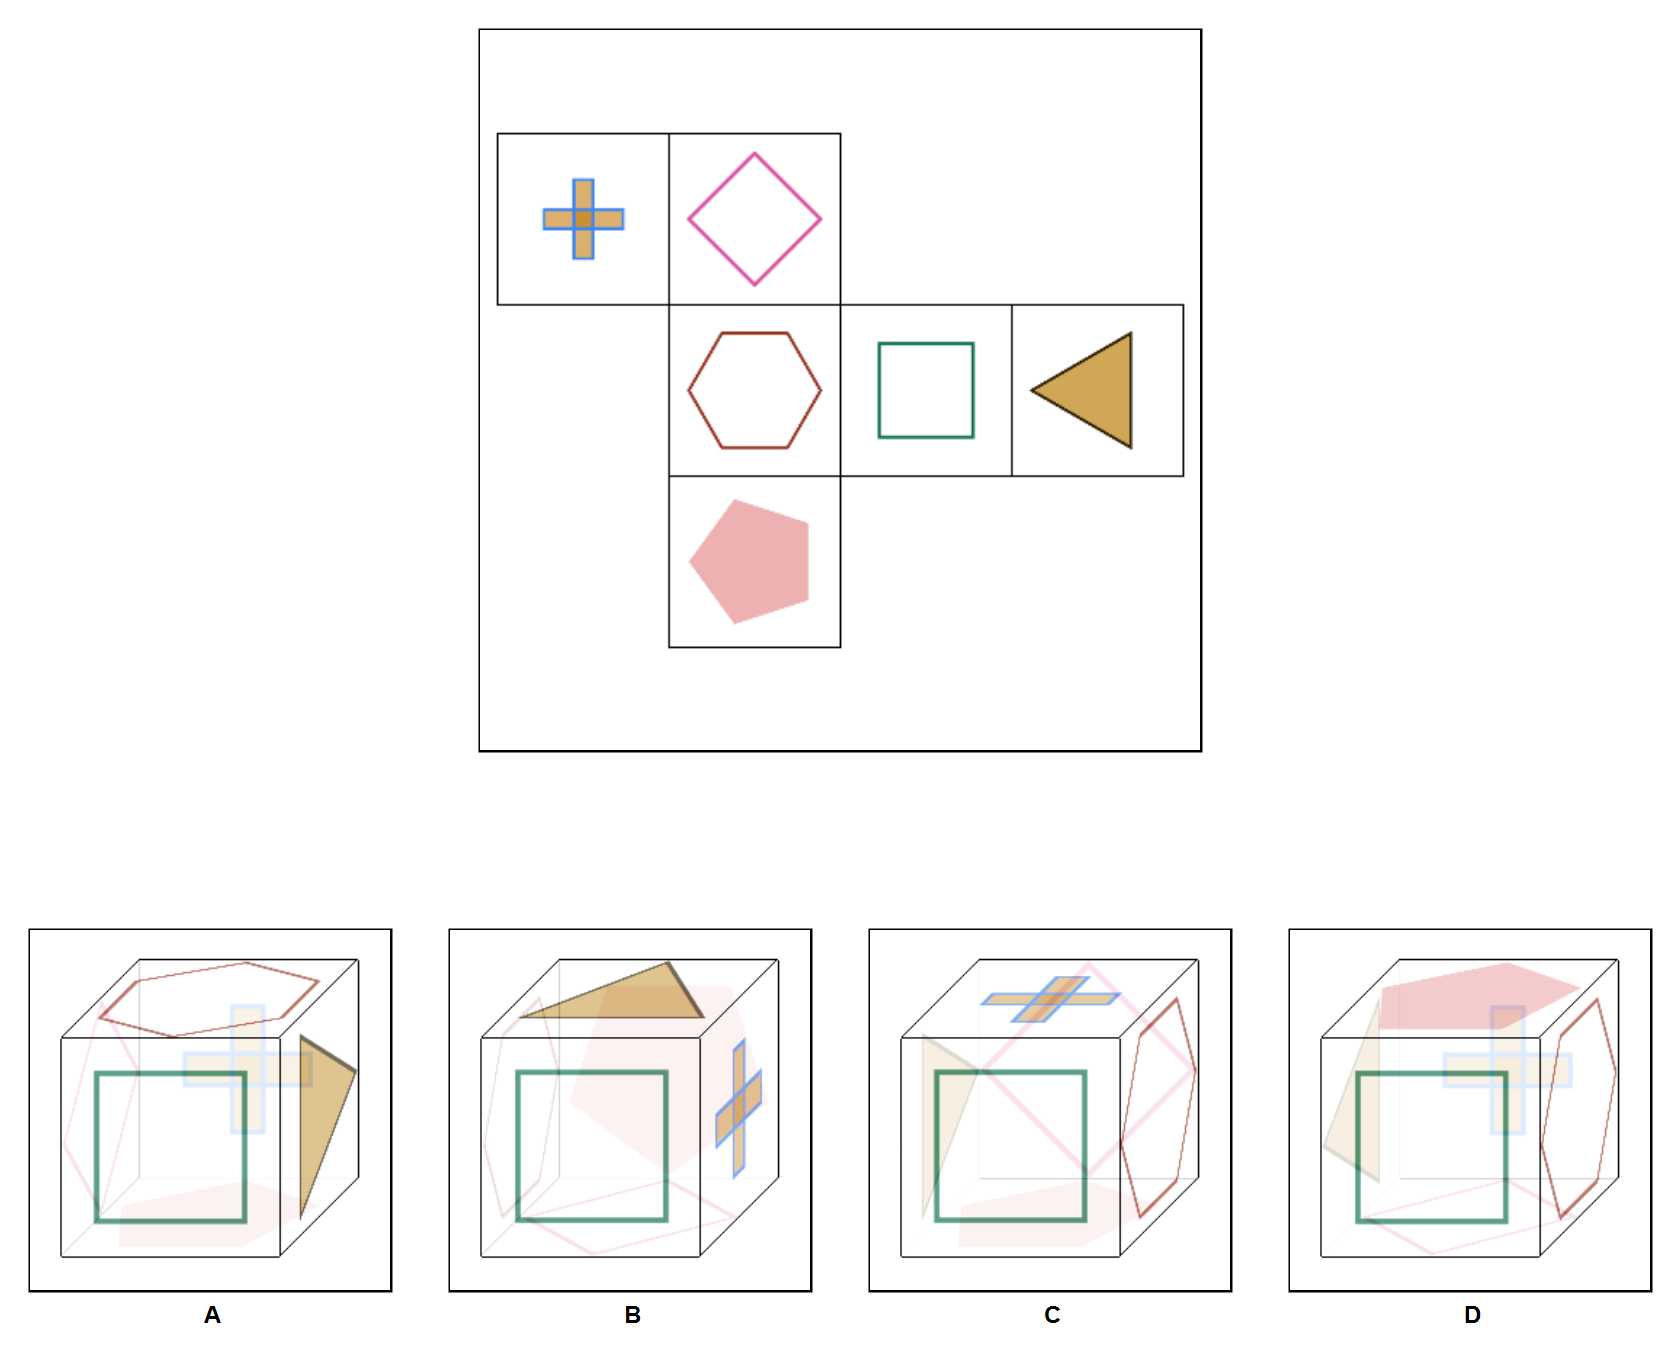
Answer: D